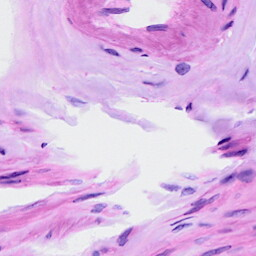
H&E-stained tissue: Ovarian